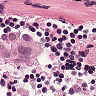
Metastatic tissue present: yes